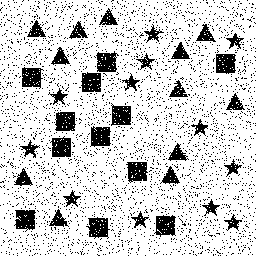
Squares: 12
Triangles: 12
Stars: 12
Total shapes: 36